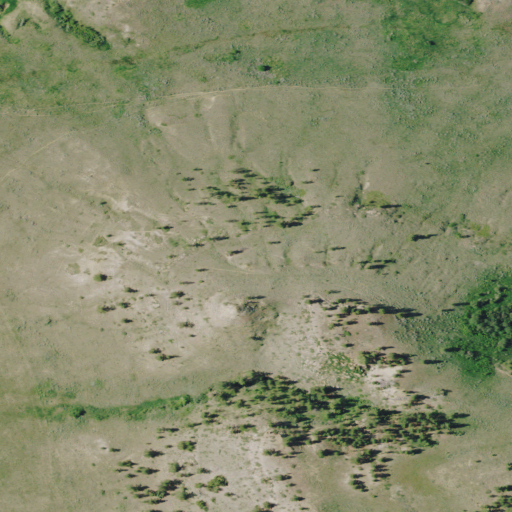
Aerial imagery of mountain in Montana named Eagle Nest Peak containing grassland, shrub, evergreen forest, and woody wetlands